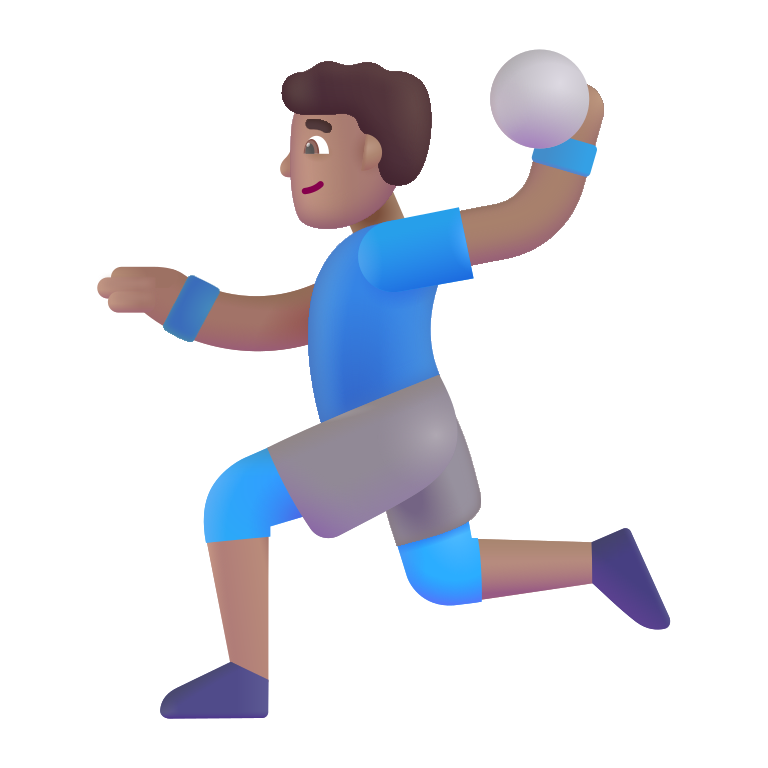
man playing handball color